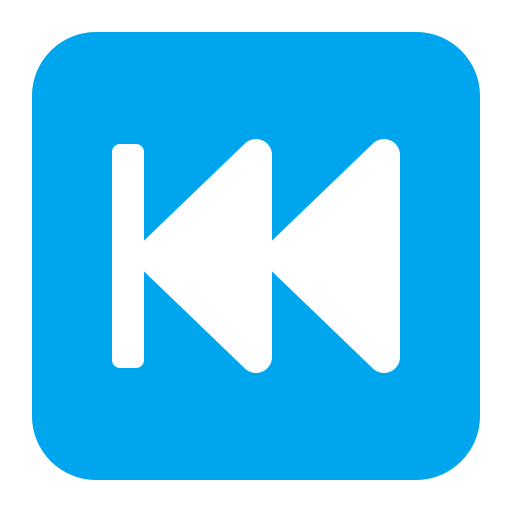
last track button flat